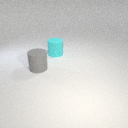
large cyan rubber cylinder to the right of large gray rubber cylinder